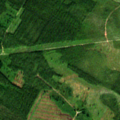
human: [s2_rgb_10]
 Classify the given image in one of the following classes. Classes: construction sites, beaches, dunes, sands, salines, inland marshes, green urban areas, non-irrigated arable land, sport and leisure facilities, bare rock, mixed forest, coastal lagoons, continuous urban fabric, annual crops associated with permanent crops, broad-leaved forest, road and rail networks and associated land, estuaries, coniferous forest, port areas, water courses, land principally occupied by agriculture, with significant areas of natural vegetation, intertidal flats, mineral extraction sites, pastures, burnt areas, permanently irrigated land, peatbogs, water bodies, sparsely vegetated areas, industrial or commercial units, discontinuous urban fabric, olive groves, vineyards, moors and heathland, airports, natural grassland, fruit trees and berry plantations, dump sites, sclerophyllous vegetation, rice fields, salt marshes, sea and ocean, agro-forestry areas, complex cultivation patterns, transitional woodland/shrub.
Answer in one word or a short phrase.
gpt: broad-leaved forest, coniferous forest, mixed forest, transitional woodland/shrub